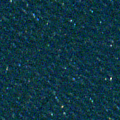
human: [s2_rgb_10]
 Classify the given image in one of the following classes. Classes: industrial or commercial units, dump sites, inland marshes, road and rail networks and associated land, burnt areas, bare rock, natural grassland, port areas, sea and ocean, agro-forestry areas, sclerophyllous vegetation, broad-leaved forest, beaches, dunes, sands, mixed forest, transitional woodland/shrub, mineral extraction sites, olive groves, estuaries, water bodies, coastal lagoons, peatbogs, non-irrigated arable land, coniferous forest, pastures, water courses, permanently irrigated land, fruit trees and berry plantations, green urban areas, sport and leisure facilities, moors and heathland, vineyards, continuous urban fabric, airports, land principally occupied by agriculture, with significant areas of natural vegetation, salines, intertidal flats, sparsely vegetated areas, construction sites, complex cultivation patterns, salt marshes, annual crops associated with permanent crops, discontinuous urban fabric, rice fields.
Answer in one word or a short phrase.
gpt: sea and ocean